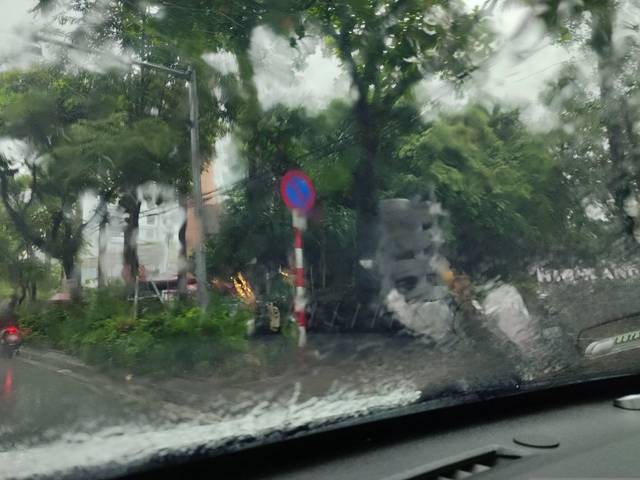
Region: Vietnam
Coordinates: 21.03, 105.828